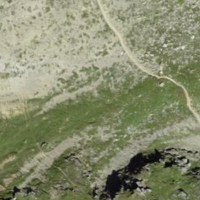
EUNIS habitat code: 31
Species observed at this site:
Bartsia alpina